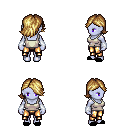
a pixel art fantasy rpg character, female body template, dark elf, purple skin, white pirate shirt, gold greaves, blonde swoop hairstyle, white cloth bracers, black slippers, four views (front, back, left, right), 2x2 character sprite sheet, small pixel art, hard edges, no anti-aliasing